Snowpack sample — Snodgrass Mountain, Crested Butte, Colorado (2/4/25, 12:06 PM MST)
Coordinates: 38.923, -106.968
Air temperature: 35 °F
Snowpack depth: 80 cm
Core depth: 60 cm
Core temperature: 32 °F
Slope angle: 14°, slope face: 78°
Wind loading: low
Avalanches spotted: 0
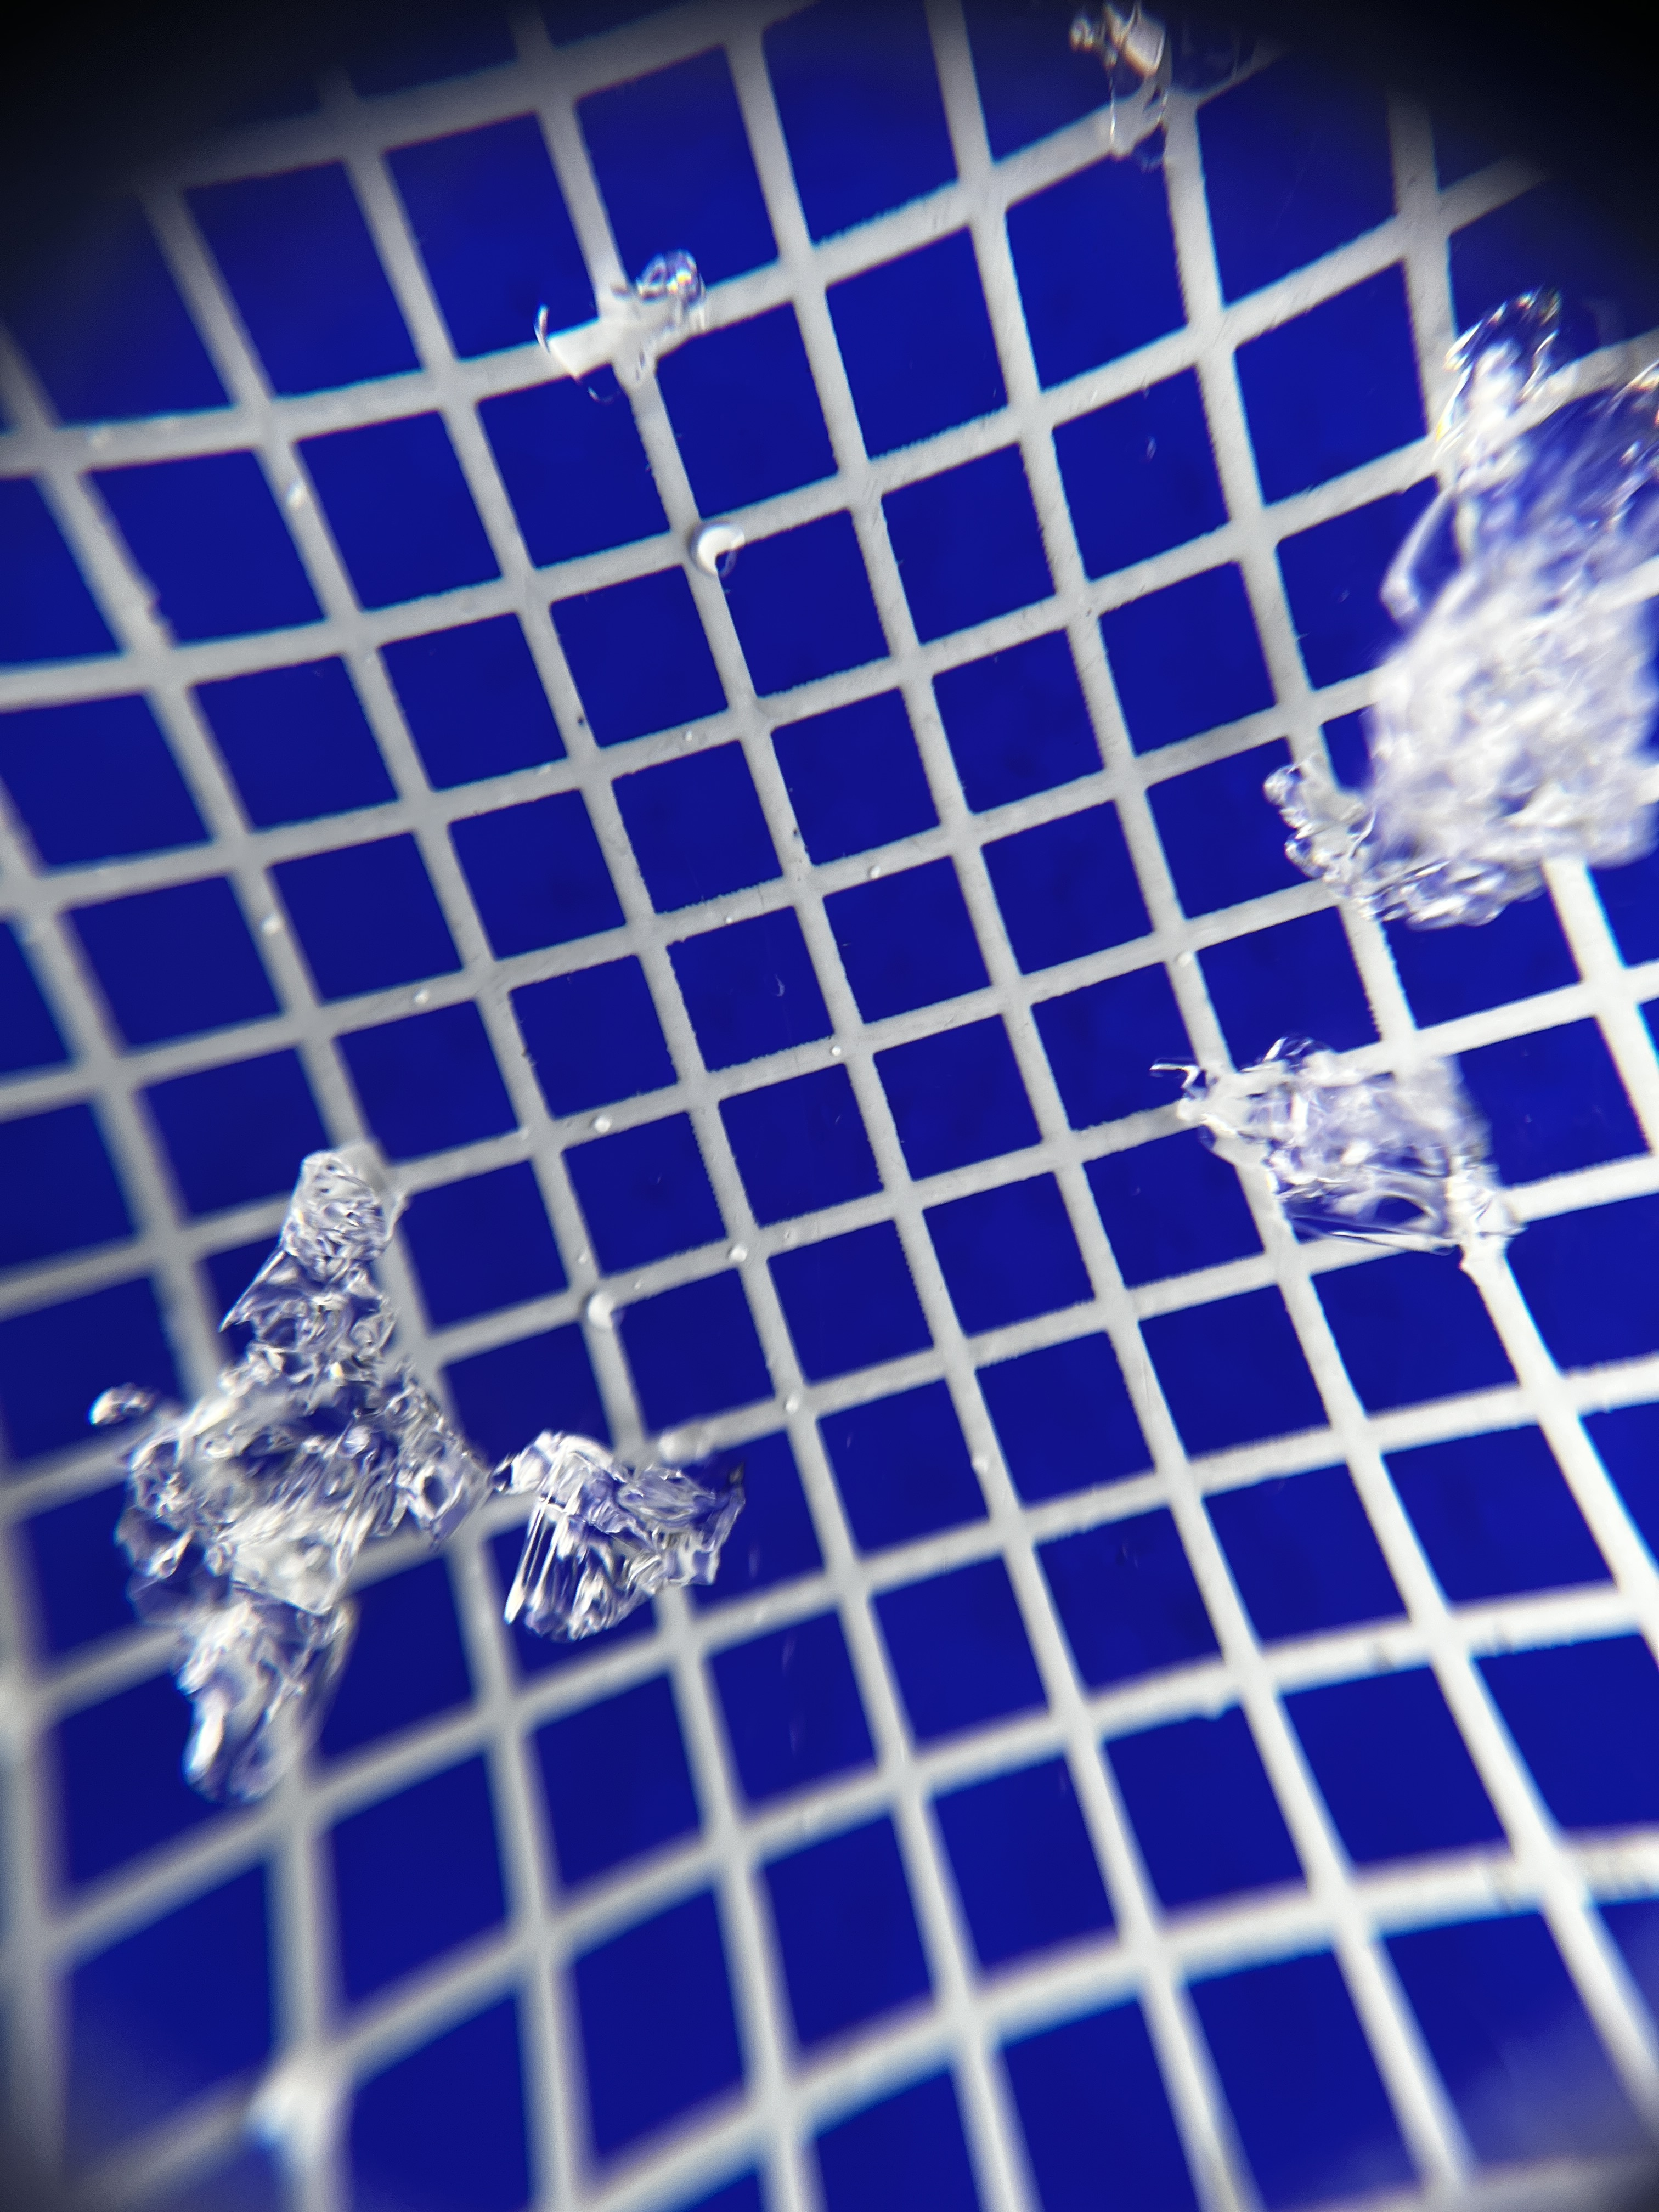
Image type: magnified_profile
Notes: No avalanches nearby, unusually warm weather for the last month reported by residents, Collected 25 yards from treeline